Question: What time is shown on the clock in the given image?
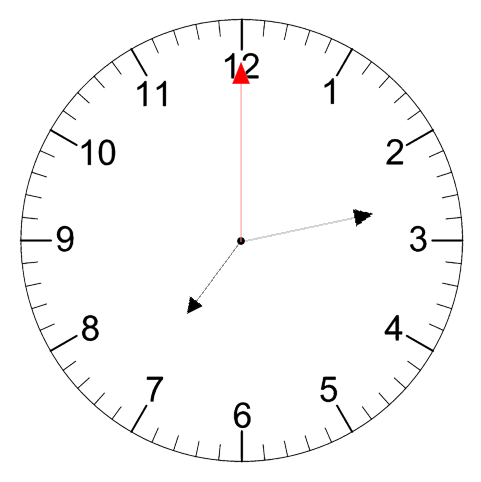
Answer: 07:13:00